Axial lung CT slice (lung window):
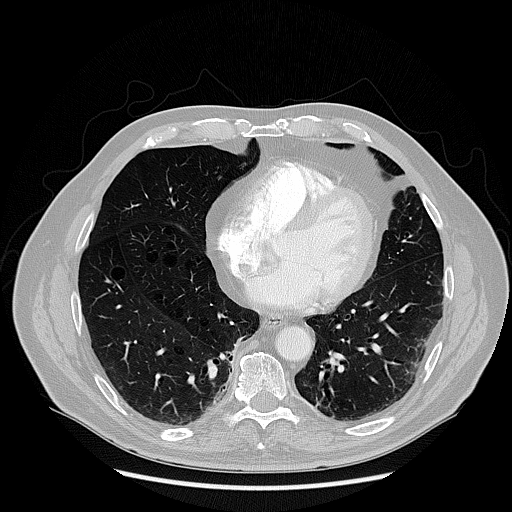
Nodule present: no